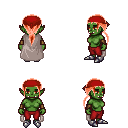
a pixel art fantasy rpg character, female body template, orc, green skin, gray cape, red pants, red ponytail hairstyle, red bandana, leather bracers, metal boots, four views (front, back, left, right), 2x2 character sprite sheet, small pixel art, hard edges, no anti-aliasing